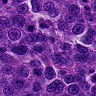
Metastatic tissue present: yes